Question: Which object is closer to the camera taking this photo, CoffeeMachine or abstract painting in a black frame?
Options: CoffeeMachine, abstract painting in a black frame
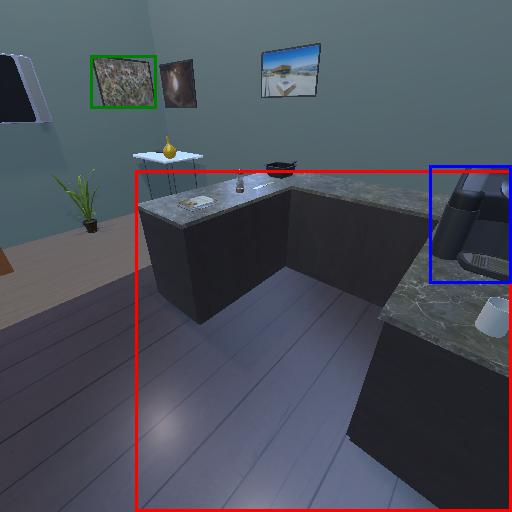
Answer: CoffeeMachine